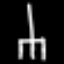
Label: fork